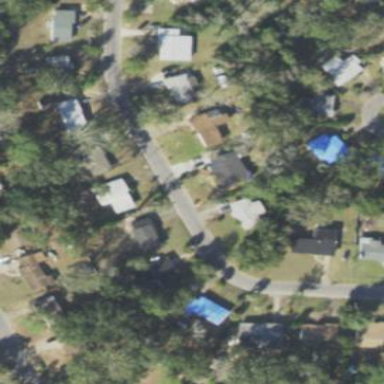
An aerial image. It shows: Residential area composed of single-family homes.